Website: macys
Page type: billing-address
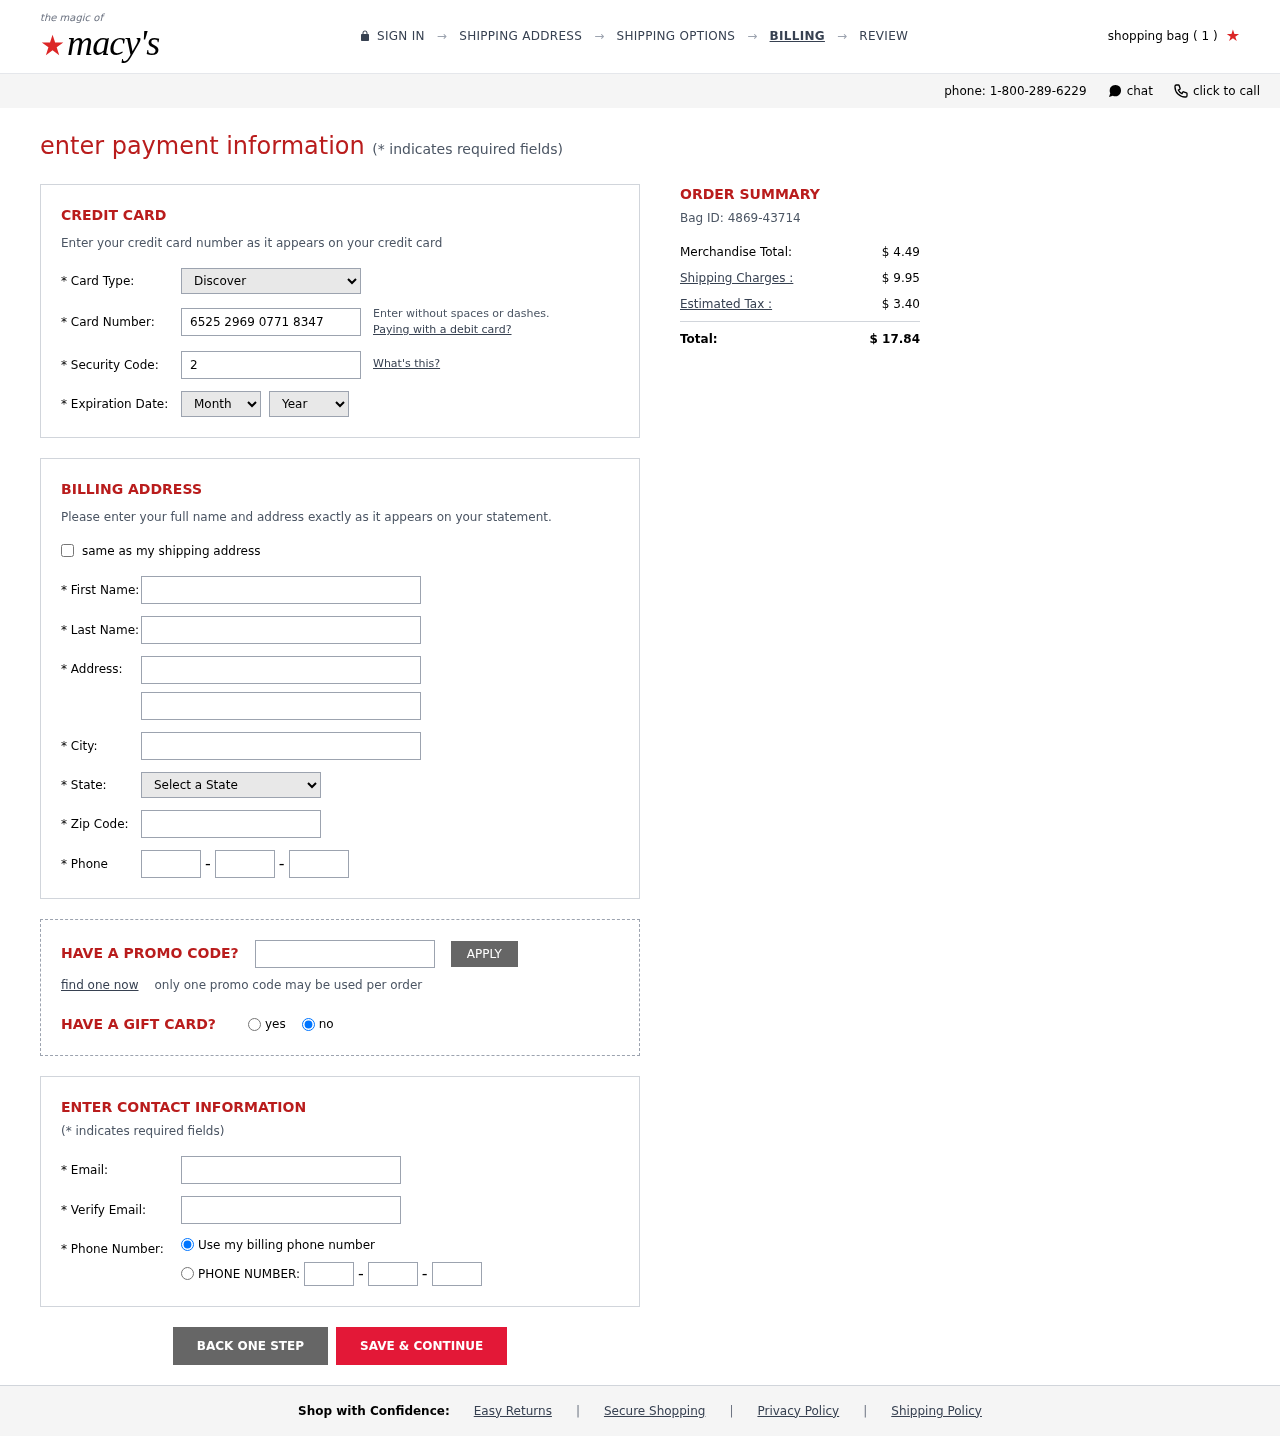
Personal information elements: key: PII_CARD_CVV
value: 293
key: PII_CARD_EXPIRY_MONTH
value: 01
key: PII_CARD_EXPIRY_YEAR
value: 27
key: PII_CARD_NUMBER
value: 6525 2969 0771 8347
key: PII_CARD_TYPE
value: Discover
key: PII_CITY
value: Lake Rebecca
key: PII_EMAIL
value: eric_thomas@yahoo.com
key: PII_FIRSTNAME
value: Eric
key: PII_LASTNAME
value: Thomas
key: PII_PHONE_AREA
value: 381
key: PII_PHONE_PREFIX
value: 287
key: PII_PHONE_SUFFIX
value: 6273
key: PII_POSTCODE
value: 38403
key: PII_STATE_ABBR
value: MO
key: PII_STREET
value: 88990 Pearson Vista Apt. 415
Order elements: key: ORDER_NUM_ITEMS
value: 1
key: ORDER_ID
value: Bag ID: 4869-43714
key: ORDER_SUBTOTAL
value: $ 4.49
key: ORDER_SHIPPING_COST
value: $ 9.95
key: ORDER_TAX
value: $ 3.40
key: ORDER_TOTAL
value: $ 17.84